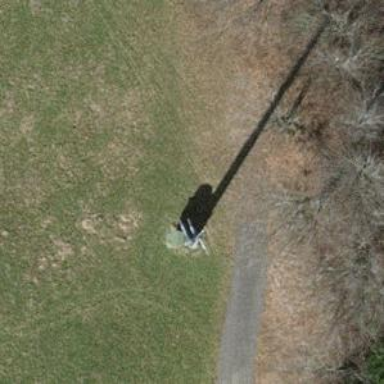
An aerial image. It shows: Communication tower.